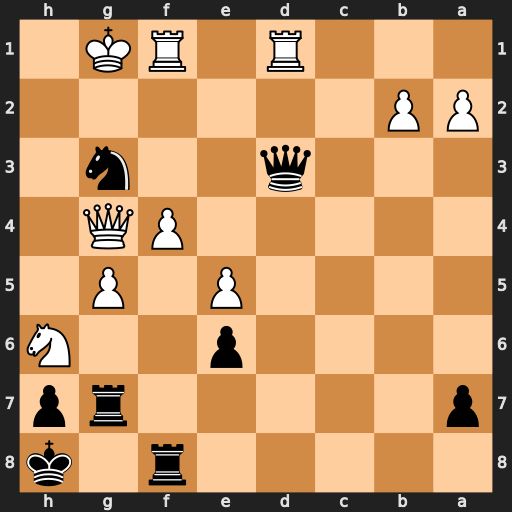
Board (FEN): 5r1k/p5rp/4p2N/4P1P1/5PQ1/3q2n1/PP6/3R1RK1
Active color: b
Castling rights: -
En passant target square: -
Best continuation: Qe3+ Kg2 Nxf1